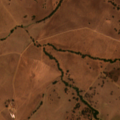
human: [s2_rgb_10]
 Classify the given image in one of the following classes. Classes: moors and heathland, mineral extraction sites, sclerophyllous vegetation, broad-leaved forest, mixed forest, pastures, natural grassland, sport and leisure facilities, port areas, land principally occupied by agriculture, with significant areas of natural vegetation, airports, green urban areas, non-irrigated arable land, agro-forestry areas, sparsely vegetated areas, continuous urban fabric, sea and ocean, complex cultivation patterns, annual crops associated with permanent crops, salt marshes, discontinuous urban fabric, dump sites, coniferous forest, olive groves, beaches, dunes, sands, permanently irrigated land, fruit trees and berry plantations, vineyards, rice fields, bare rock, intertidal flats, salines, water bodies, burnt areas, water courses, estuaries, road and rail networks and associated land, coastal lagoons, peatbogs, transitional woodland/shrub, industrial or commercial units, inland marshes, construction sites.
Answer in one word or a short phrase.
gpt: pastures, agro-forestry areas